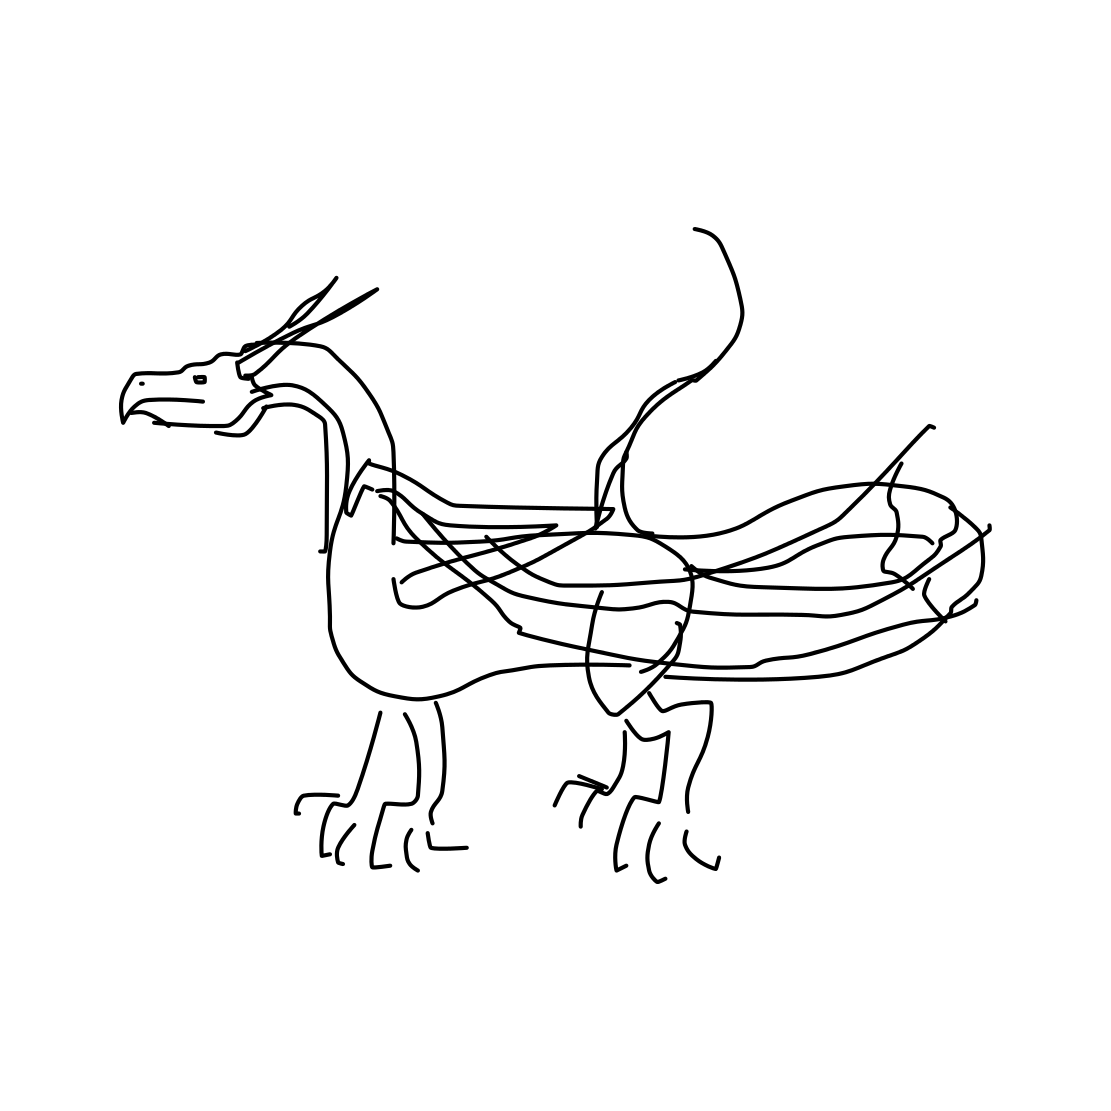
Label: dragon